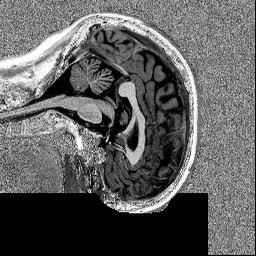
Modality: MP2RAGE
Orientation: sagittal
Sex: female